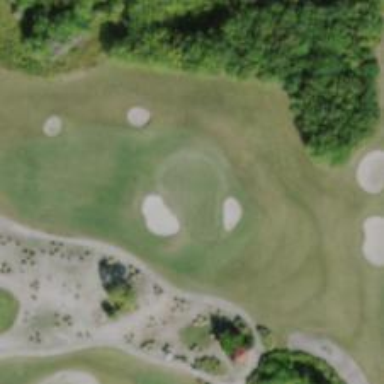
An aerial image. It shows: View of golf hole.